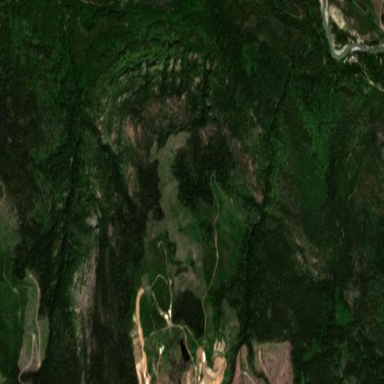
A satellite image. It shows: Clearcut area created by human activity.